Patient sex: M
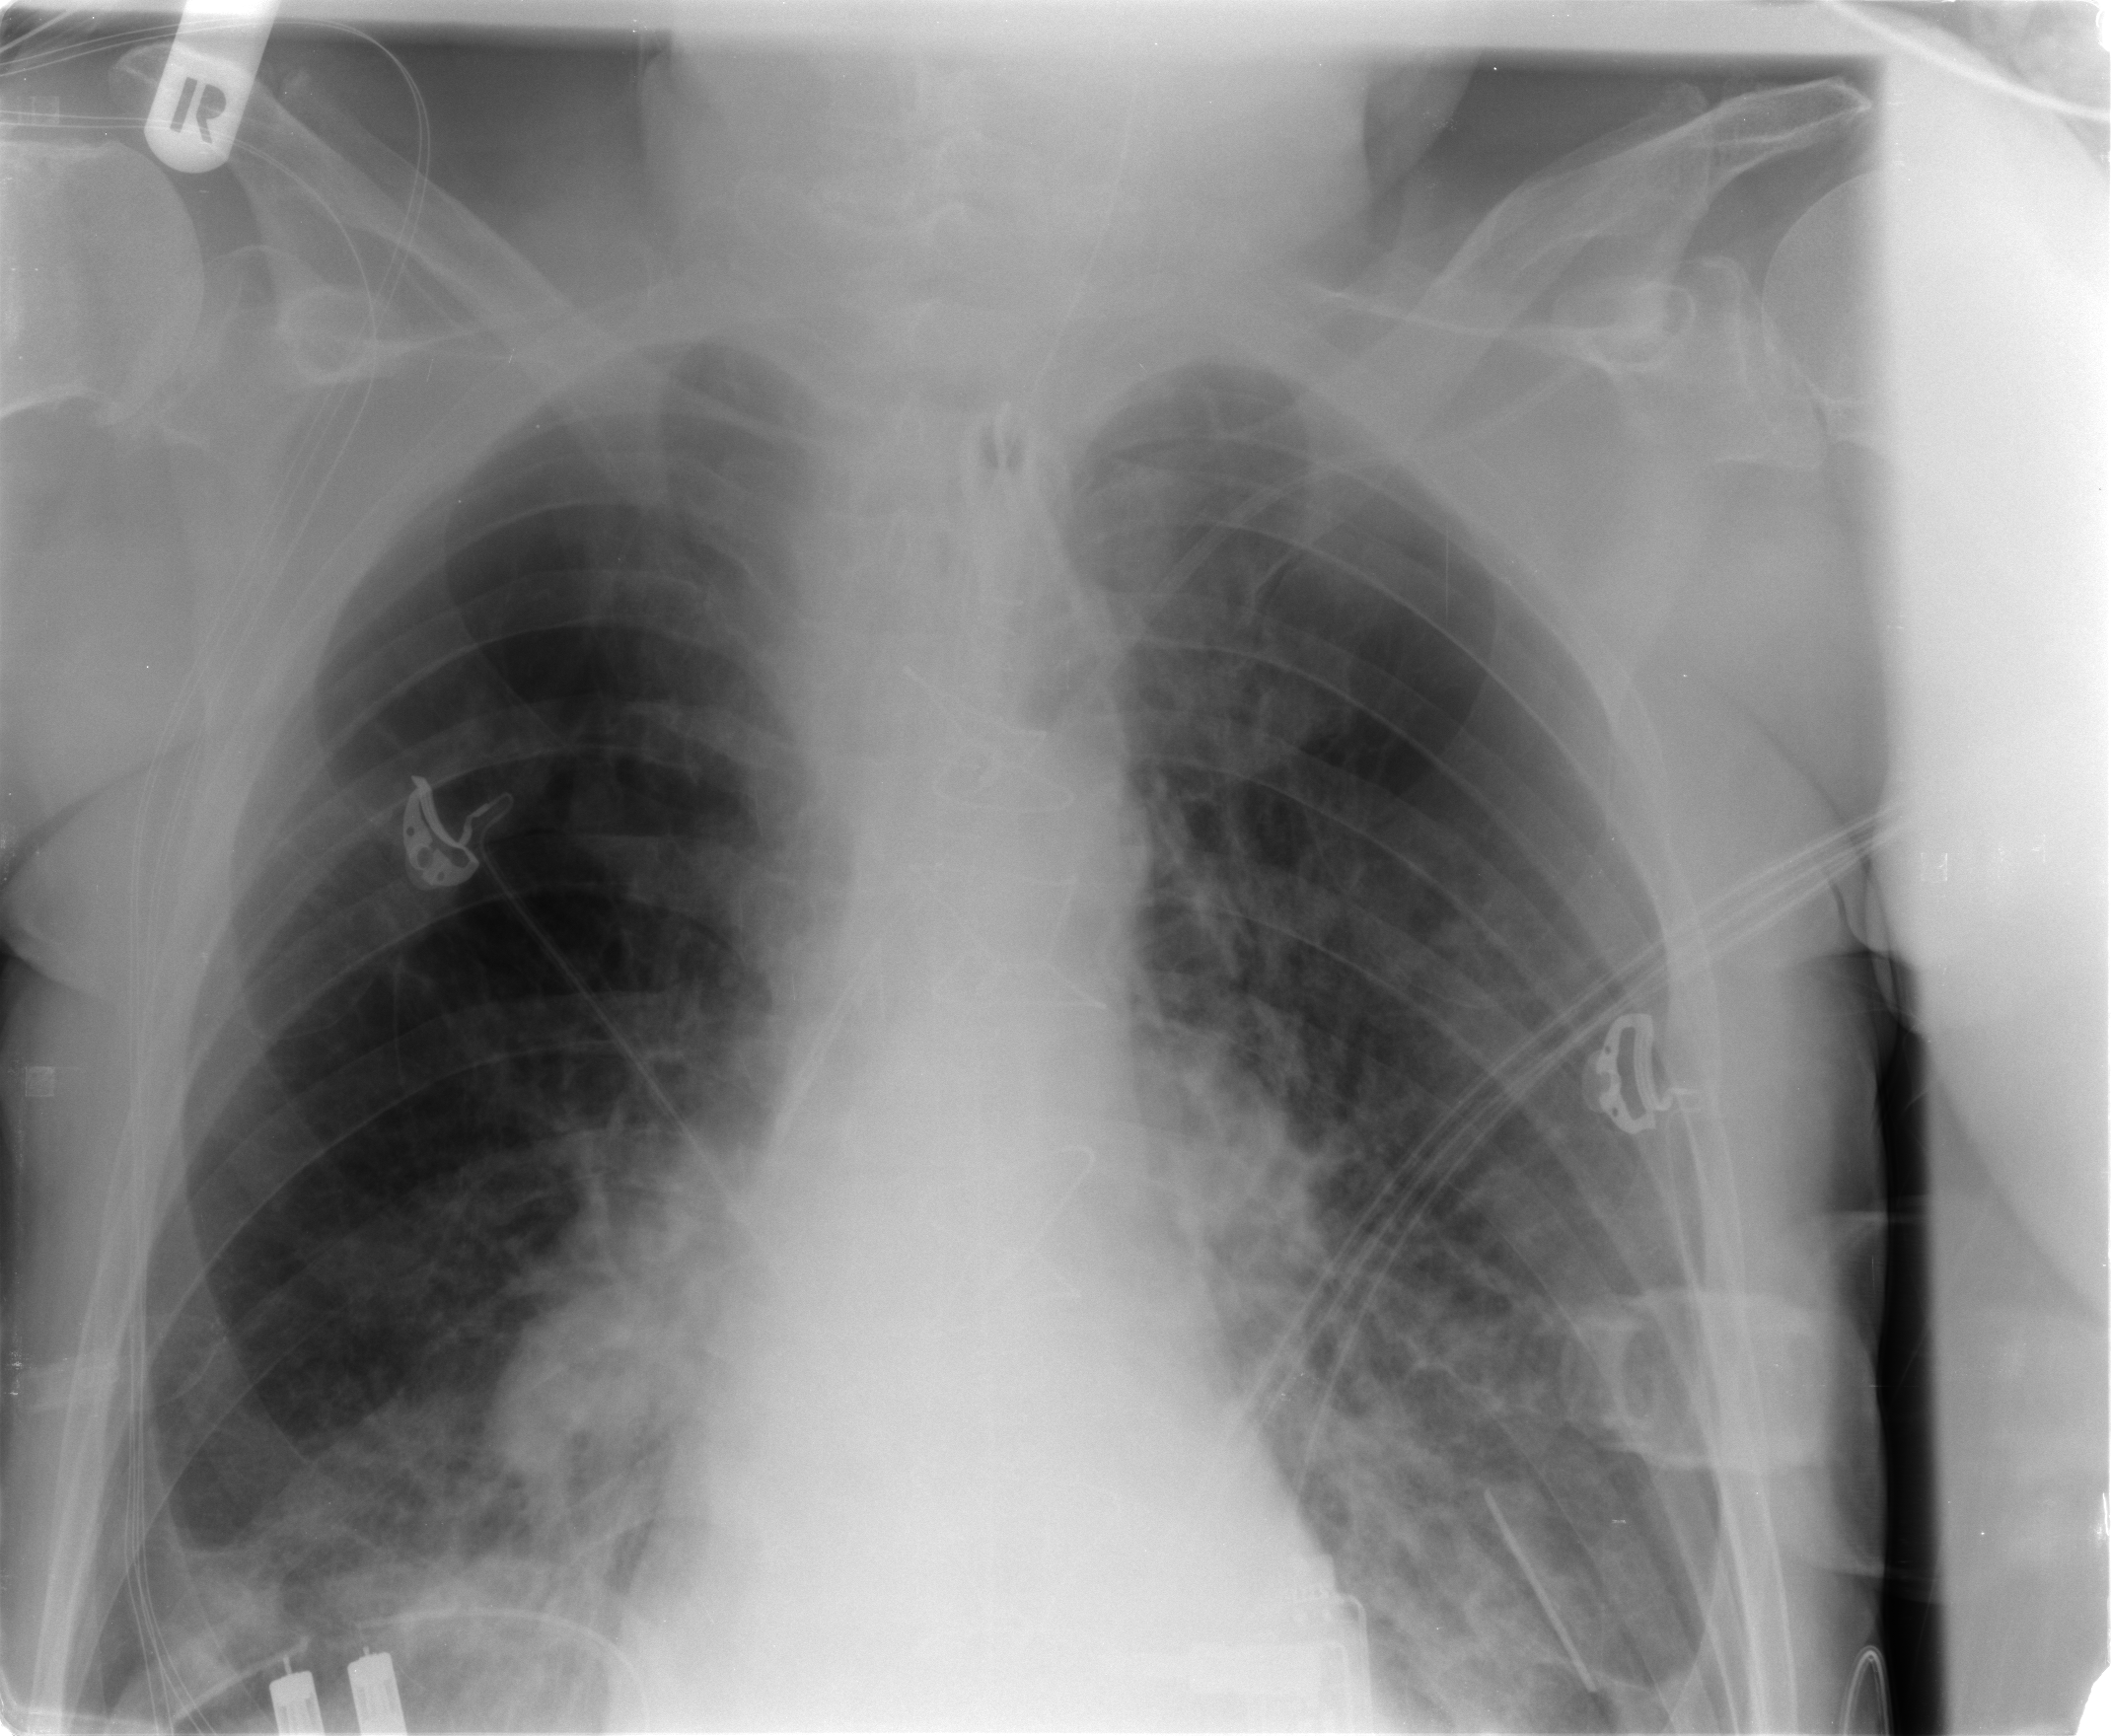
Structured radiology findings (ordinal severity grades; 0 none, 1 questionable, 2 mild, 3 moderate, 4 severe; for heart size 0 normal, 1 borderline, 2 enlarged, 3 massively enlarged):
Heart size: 0
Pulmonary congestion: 2
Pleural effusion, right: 0
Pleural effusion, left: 0
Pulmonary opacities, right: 1
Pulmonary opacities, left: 1
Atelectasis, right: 2
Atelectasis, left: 2